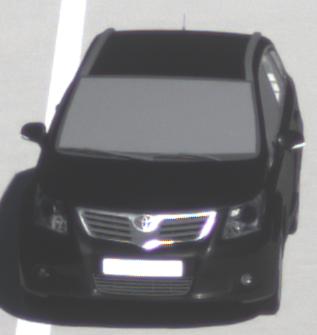
Make: Toyota
Model: Avensis 1.6
Detailed model: Avensis (T27) Notch Back
Model produced from: 2009/01
Model produced until: 2010/08
Doors: 4
Color: black
Road condition: dry road
Daytime: morning or afternoon
Contrast: high contrast